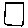
Label: square